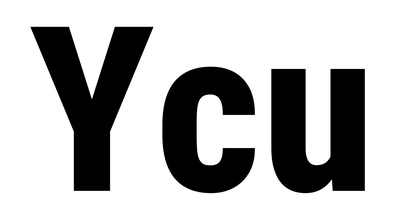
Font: Roboto_Condensed_ExtraBold